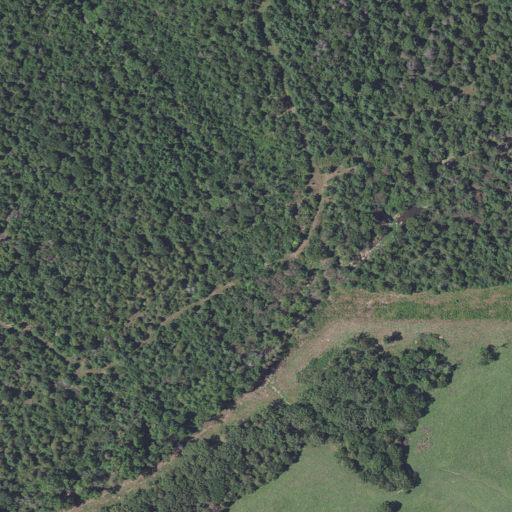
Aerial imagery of valley in Arkansas named Pine Hollow containing mixed forest, evergreen forest, pasture, deciduous forest, shrub, and grassland